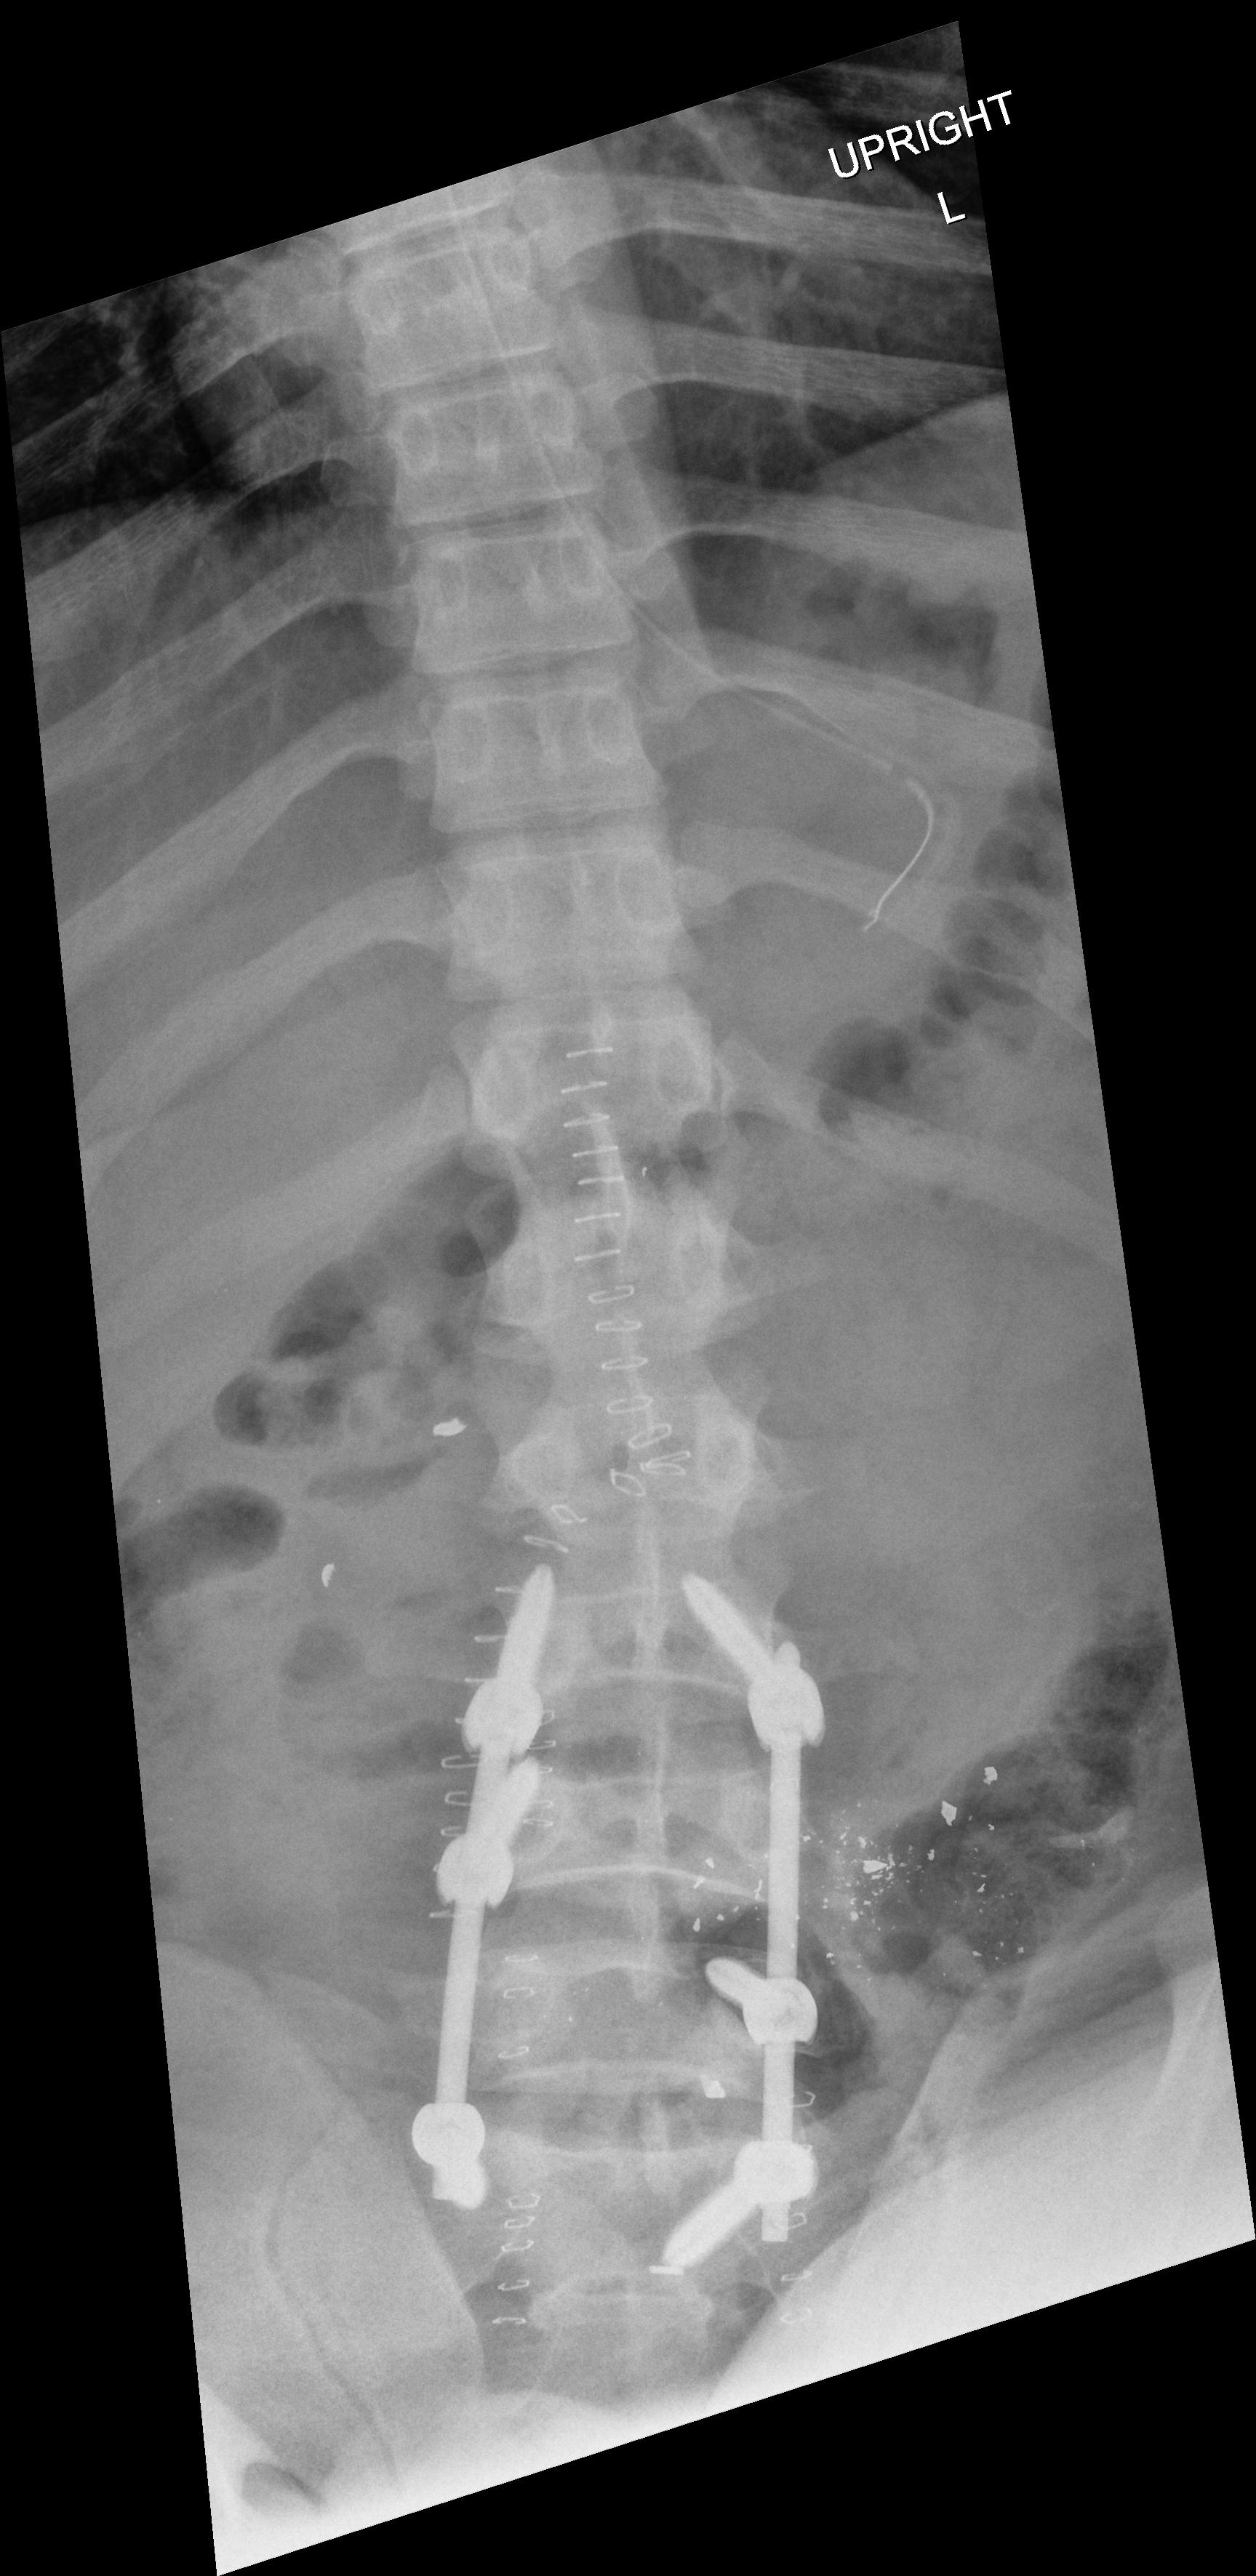
View: AP
Implant manufacturer: nuvasive reline